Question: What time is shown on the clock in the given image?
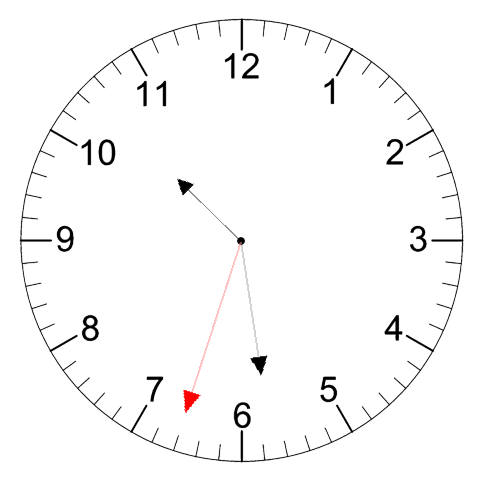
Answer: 10:28:33